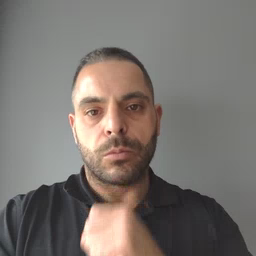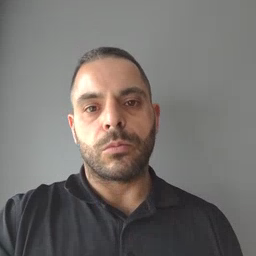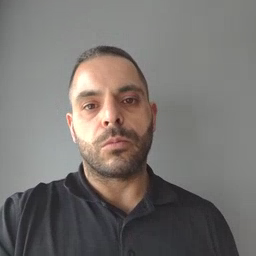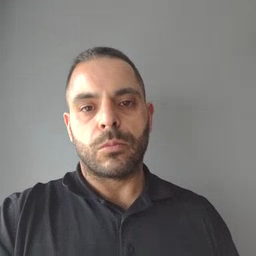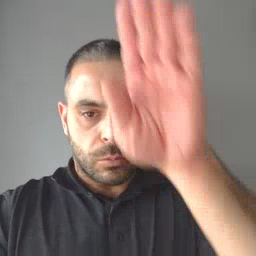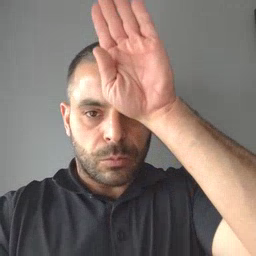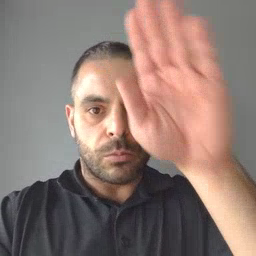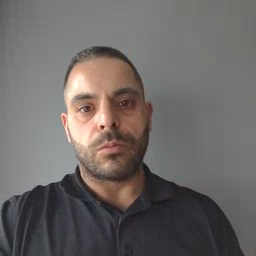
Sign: fireman